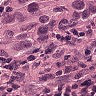
Metastatic tissue present: yes